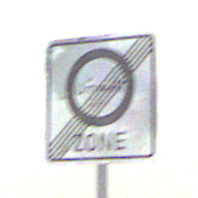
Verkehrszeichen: EndeUmweltzone
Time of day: MorningAfternoon
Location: Outdoor (Nature)
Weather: Overcast
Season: Winter
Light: Natural